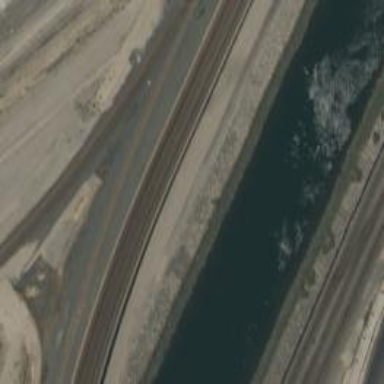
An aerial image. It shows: Railway line on embankment.